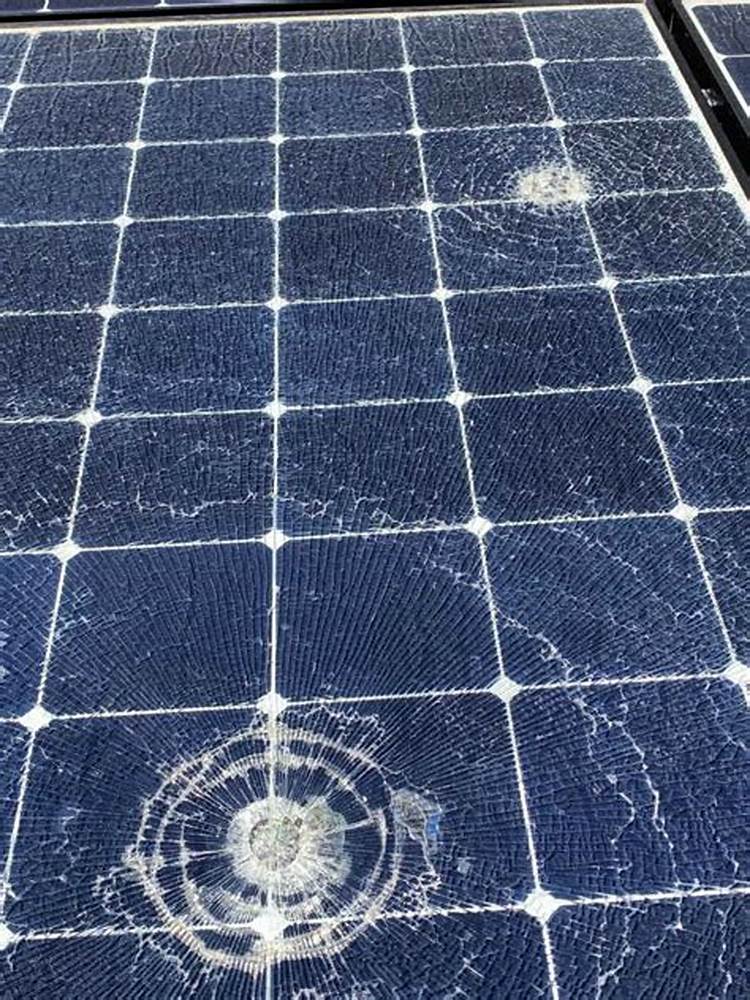
Label: Physical-Damage